Question: I set 'Character set' to 'Use Unicode Character Set' but when show window, its title still have square character. How can I fix it? Thank!

'''
#include <windows.h>
LRESULT CALLBACK WinProc(HWND, UINT, WPARAM, LPARAM);
int WINAPI WinMain(HINSTANCE hInst, HINSTANCE hPrevInst, LPSTR lpCmdLine, int nShowCmd)
{
WNDCLASSEX wClass;
ZeroMemory(&wClass, sizeof(WNDCLASSEX));
wClass.cbClsExtra = NULL;
wClass.cbSize = sizeof(WNDCLASSEX);
wClass.cbWndExtra = NULL;
wClass.hbrBackground = (HBRUSH)COLOR_WINDOW;
wClass.hCursor = LoadCursor(NULL, IDC_ARROW);
wClass.hIcon = NULL;
wClass.hIconSm = NULL;
wClass.hInstance = hInst;
wClass.lpfnWndProc = (WNDPROC)WinProc;
wClass.lpszClassName = L"Window Class";
wClass.lpszMenuName = NULL;
wClass.style = CS_HREDRAW | CS_VREDRAW;
RegisterClassEx(&wClass);
HWND hWnd = CreateWindowEx(
NULL,
L"Window Class",
L"/ce Dan Shi ,Zhe Yang Zuo Bing Bu Neng Bao Zheng Zai Dui Hua Kuang Bian Ji Qi Chuang Jian Kong Jian Zhi Qian Jiang Jia Zai Suo Xu De Ku . ",
WS_OVERLAPPEDWINDOW,
200, 200, 300, 0, NULL, NULL, hInst, NULL);
ShowWindow(hWnd, nShowCmd);
MSG msg;
ZeroMemory(&msg, sizeof(MSG));
while (GetMessage(&msg, NULL, 0, 0))
{
TranslateMessage(&msg);
DispatchMessage(&msg);
}
return 0;
}
LRESULT CALLBACK WinProc(HWND hWnd, UINT msg, WPARAM wParam, LPARAM lParam)
{
switch (msg)
{
case WM_DESTROY:
PostQuitMessage(0);
return 0;
break;
}
return DefWindowProc(hWnd, msg, wParam, lParam);
}
'''
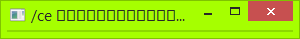
Answer: I'm posting this as an answer, just because I can't put images in a comment ...
I just did exactly what you did, same code, Windows 8.1 x64 VS2012 UK English, and here's the result I get:

Unless you ignored the prompt to save your source file as a UNICODE file, you should have got the same result - I don't see that there are any other differences unless you have some strange settings in your Region/Language section of Control Panel.
If you still get the problem, you'll have to double-check all of your settings and maybe post more code and/or a dump of your compiler command line.